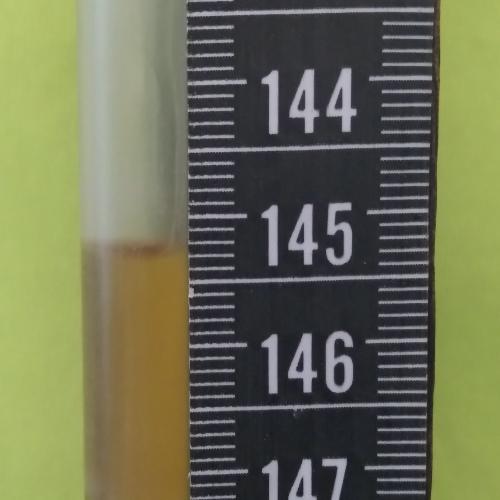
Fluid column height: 145.2 cm